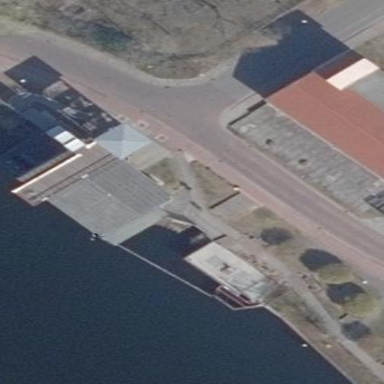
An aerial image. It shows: Building with flat grey roof.